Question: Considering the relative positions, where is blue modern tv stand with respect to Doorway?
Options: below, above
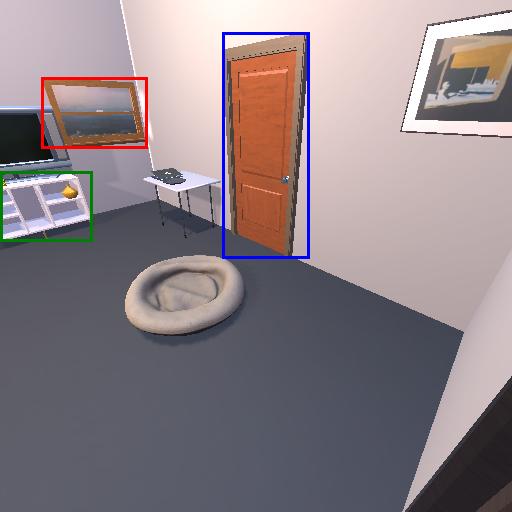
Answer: below